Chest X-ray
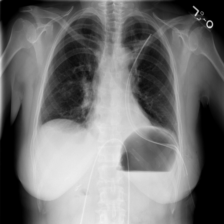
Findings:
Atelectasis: negative
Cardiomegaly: negative
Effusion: negative
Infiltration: negative
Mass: negative
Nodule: negative
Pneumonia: negative
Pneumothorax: negative
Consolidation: negative
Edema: negative
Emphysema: positive
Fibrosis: negative
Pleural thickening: negative
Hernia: negative